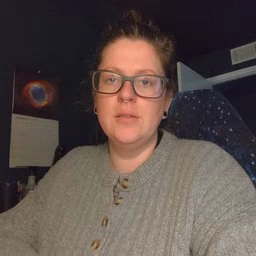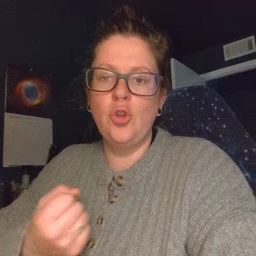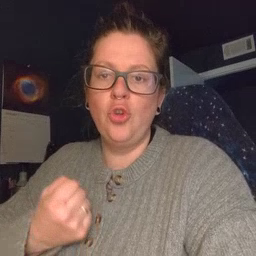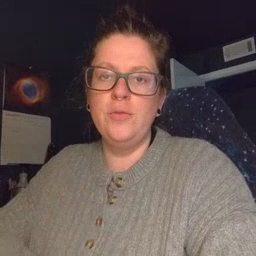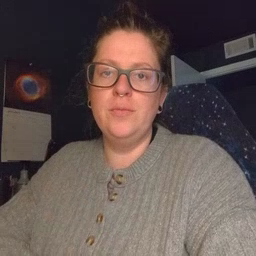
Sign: car